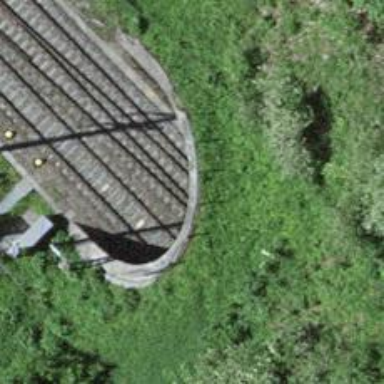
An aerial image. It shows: Railway tunnel with electrified contact lines.